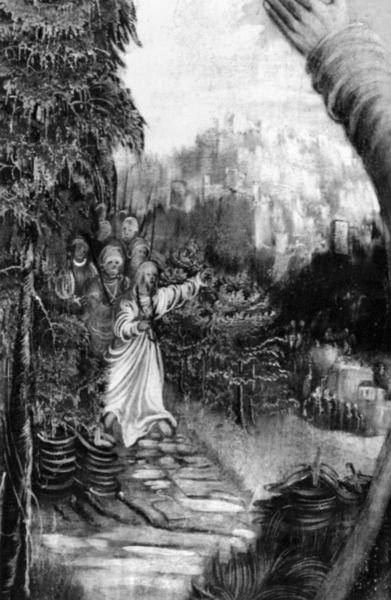
Titel: Hochaltar, Flügel-Außenseite, Christus am Ölberg (Detail)
Künstler: Meister der Pulkauer Tafelbilder
Standort: Pulkau (Niederösterreich)
Institution: Wallfahrts- und Filialkirche zum Kostbaren Blut Christi
Schlagwörter: baum, berg, gruppe, hand, himmel, mann, wasser, weiß, bäume, landschaft, menschen, stadt, ufer, ausschnitt, grau, männer, schwarz, straße, zeichnung, haus, weg, zaun, malerei, arm, schädel, hände, öl, häuser, natur, stamm, pflanzen, wald, szenerie, garten, düster, detail, zeigen, burg, schwarz-weiss, schraffiert, tanne, beten, anführer, totenkopf, verschwommen, christus, jesus, richtung, landscahft, stauden, siedlung, predigt, prozession, himel, jünger, jerusalem, gruß, winken, weinberg, zeig, segensgestus, judas, ölberg, verrat, altdorfer, erg, gezemane, feau, schwarzweß, 1500, vorneweg